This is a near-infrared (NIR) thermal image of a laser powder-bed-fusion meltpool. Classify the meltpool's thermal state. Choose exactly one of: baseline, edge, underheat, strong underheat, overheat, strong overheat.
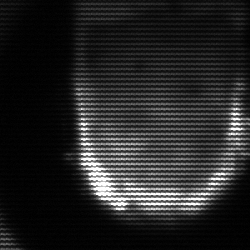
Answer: baseline